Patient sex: F
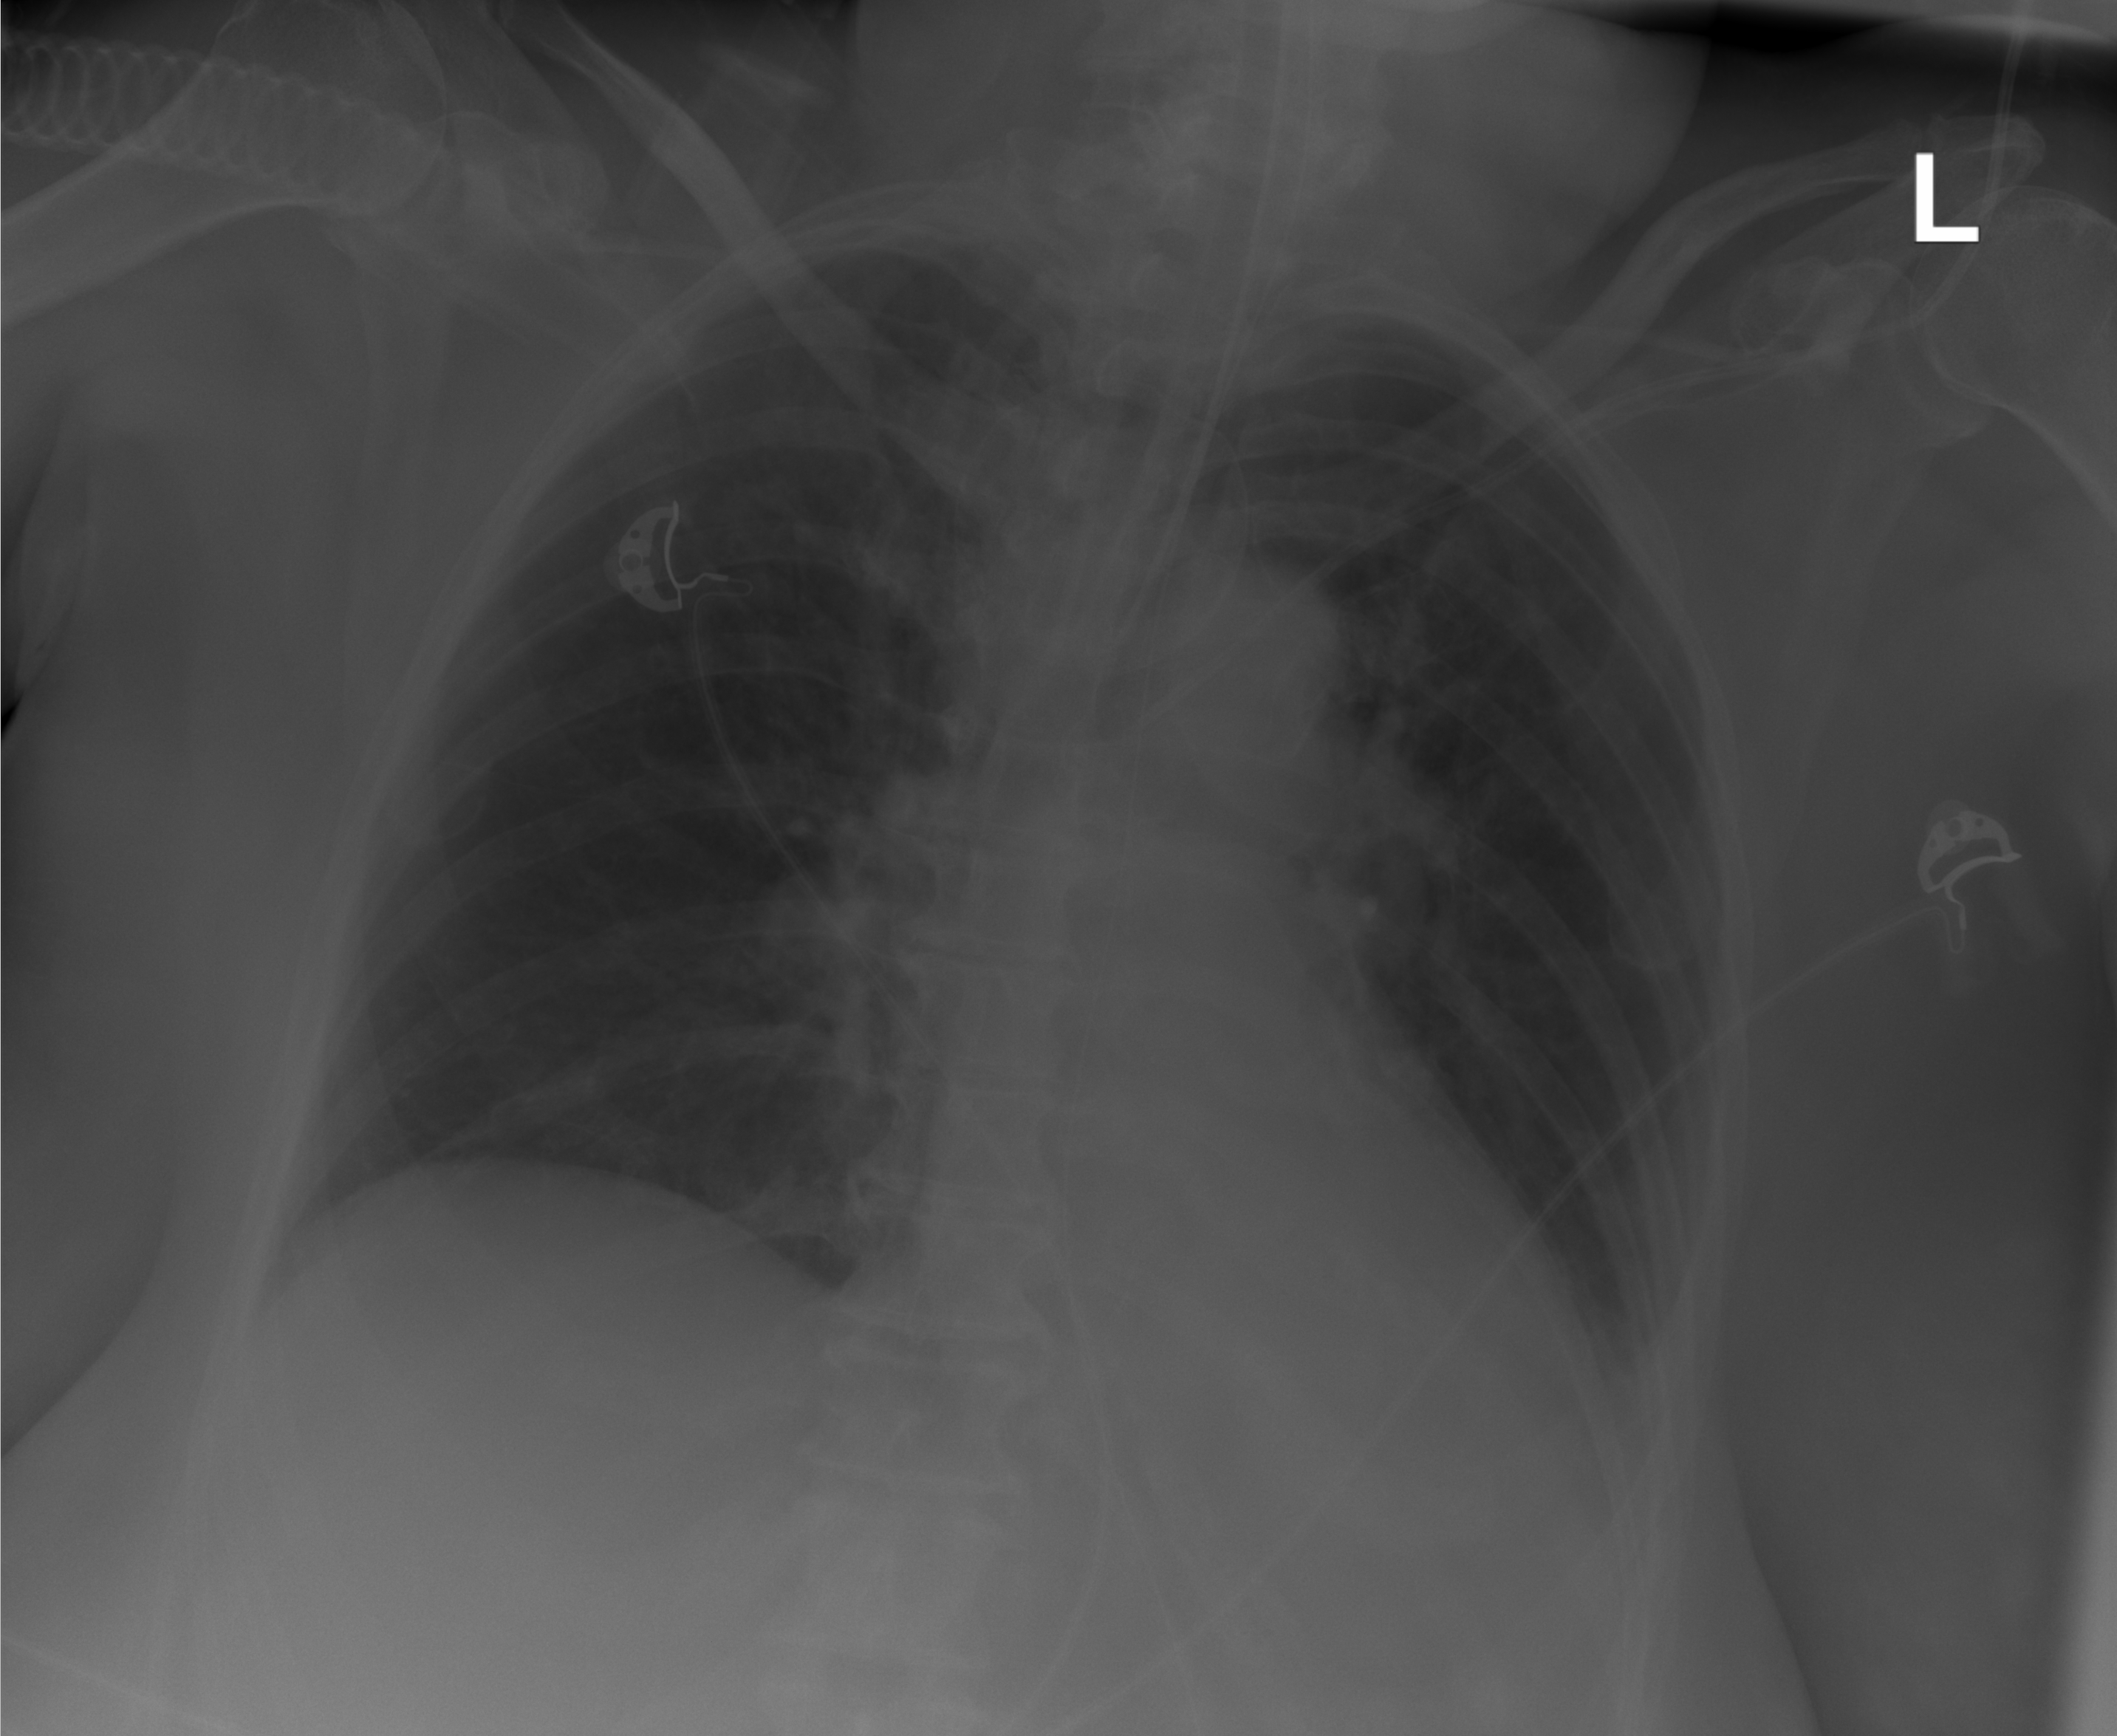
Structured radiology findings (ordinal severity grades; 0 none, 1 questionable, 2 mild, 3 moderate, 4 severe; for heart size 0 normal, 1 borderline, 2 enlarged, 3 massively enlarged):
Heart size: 0
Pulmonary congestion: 0
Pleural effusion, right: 0
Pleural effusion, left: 0
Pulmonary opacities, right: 0
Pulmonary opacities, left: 0
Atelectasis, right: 0
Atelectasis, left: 1